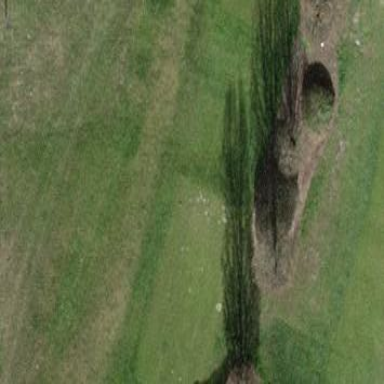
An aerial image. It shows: Golf tee on grassy land.